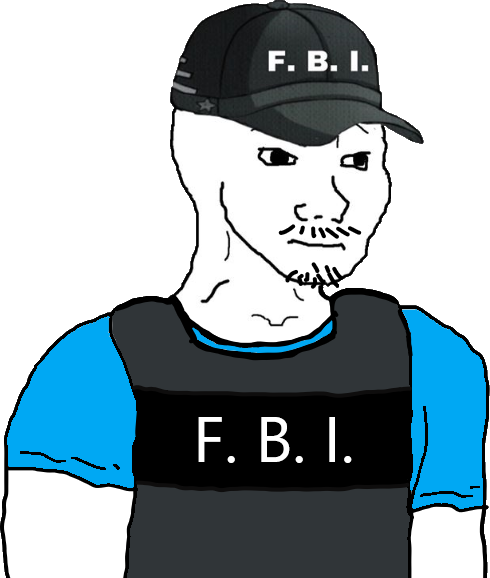
Label: 5_Doomer